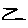
Label: zigzag